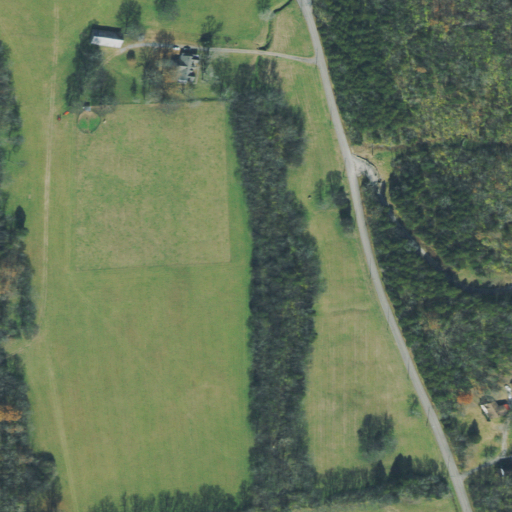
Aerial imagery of valley in Tennessee named Mackie Valley containing pasture, open development, deciduous forest, mixed forest, and evergreen forest